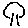
Label: tree